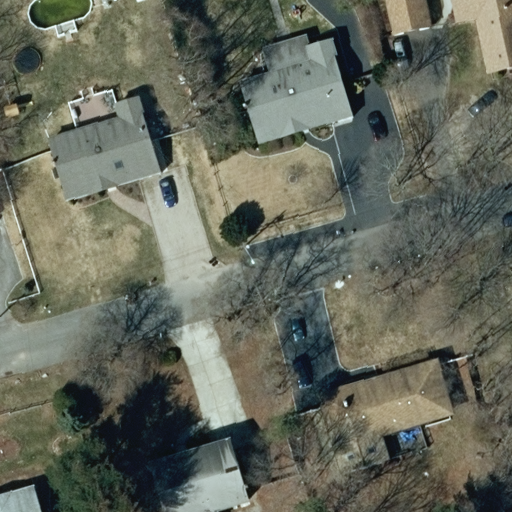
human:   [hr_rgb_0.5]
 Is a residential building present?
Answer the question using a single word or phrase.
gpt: yes

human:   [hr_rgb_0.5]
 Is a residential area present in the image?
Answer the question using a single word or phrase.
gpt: yes

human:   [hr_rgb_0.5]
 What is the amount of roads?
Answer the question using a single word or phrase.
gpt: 1

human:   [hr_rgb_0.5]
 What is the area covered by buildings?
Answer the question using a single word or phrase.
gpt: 1406m2

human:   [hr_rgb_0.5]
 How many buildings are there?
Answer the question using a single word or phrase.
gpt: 7

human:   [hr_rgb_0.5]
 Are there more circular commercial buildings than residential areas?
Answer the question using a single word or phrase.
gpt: no

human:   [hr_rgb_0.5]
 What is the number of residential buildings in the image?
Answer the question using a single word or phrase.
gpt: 6

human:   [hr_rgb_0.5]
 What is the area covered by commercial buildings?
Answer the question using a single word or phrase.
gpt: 0m2

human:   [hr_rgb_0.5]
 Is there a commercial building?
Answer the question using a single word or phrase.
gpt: no

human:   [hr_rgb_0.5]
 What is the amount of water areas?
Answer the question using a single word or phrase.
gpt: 0

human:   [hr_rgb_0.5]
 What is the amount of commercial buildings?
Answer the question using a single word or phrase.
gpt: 0

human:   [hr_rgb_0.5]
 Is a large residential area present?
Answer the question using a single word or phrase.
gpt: yes

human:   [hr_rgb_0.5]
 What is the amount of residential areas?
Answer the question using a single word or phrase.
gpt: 1

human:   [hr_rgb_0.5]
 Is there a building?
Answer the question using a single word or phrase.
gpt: yes

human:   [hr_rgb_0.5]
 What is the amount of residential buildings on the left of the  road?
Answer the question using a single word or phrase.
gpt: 3

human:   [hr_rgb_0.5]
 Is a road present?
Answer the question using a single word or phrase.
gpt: yes

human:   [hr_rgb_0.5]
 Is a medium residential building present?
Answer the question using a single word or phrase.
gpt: yes

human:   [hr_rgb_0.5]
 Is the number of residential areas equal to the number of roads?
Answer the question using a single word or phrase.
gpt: yes

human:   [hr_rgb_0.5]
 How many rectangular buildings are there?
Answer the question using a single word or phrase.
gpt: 4

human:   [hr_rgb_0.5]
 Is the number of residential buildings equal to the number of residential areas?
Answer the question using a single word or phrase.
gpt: no

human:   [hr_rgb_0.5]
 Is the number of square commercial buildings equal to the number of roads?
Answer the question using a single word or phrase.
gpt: no

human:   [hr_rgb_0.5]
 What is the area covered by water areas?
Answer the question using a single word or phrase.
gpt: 0m2

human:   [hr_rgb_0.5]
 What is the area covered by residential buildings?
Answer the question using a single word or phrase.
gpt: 1355m2

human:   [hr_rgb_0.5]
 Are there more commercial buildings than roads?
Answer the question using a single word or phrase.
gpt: no

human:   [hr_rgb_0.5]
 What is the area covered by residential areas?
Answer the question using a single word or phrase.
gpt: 10621m2

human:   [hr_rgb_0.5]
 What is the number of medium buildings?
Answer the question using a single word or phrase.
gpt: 4

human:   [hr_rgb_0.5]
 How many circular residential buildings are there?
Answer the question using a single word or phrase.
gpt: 0

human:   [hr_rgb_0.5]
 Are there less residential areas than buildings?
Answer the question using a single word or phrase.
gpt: yes

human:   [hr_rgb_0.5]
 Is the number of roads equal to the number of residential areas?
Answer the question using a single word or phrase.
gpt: yes

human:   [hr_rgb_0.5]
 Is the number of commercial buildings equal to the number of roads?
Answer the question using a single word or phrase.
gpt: no

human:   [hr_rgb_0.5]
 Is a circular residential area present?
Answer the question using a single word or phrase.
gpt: no

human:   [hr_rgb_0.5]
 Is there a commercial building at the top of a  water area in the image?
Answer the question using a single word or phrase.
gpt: no

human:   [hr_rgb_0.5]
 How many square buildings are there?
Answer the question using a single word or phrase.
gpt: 0

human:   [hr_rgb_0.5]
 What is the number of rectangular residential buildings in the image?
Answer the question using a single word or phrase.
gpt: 3

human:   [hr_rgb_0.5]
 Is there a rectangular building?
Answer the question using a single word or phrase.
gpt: yes

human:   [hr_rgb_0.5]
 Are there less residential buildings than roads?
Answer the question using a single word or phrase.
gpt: no

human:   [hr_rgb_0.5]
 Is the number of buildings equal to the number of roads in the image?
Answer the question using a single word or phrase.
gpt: no

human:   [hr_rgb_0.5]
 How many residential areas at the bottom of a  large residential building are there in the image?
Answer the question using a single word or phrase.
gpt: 0

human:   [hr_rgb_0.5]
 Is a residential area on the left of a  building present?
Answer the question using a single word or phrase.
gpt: no

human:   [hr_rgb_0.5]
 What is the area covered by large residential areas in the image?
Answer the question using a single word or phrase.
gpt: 10621m2

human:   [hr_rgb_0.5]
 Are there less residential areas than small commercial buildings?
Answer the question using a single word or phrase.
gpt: no

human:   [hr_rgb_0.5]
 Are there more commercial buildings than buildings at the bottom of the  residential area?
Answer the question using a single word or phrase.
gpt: no

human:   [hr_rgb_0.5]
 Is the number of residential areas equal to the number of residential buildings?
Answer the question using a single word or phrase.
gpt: no

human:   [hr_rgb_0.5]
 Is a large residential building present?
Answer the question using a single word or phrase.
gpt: no

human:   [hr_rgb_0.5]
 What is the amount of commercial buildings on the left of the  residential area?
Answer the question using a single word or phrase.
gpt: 0

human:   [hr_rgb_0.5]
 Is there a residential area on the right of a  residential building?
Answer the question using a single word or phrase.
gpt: yes

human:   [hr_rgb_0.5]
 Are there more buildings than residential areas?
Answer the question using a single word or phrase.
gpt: yes

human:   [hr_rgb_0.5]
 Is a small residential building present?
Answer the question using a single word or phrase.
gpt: yes

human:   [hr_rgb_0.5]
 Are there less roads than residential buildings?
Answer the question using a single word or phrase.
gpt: yes

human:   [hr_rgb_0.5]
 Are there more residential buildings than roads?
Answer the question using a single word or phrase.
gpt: yes

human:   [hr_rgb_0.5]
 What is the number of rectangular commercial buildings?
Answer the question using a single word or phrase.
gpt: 0

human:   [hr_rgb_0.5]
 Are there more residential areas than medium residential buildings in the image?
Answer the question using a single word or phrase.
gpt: no

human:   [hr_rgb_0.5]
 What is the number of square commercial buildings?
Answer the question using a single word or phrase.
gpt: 0

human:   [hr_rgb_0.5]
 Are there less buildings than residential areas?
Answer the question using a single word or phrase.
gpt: no

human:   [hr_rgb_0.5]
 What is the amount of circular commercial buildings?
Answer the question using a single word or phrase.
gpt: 0

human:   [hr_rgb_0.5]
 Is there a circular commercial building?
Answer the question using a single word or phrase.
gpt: no

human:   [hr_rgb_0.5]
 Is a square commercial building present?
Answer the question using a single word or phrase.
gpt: no

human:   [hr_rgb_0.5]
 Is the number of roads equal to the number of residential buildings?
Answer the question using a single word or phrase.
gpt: no

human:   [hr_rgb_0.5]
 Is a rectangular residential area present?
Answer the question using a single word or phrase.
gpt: yes

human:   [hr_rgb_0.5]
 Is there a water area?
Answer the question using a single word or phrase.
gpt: no

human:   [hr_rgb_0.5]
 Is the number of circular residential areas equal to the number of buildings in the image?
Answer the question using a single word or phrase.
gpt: no

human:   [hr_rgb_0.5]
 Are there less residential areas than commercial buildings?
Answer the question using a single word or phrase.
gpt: no

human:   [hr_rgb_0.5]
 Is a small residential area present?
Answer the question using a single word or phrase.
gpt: no

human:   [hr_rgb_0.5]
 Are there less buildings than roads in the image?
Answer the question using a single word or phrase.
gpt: no